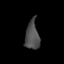
Tissue: lung
Cell type: Myeloid cells
Senescence score: 0.09123
Nuclear area (px): 393
Mean DAPI intensity: 77.326